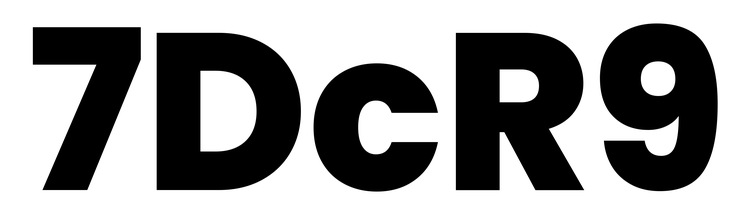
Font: Poppins-ExtraBold